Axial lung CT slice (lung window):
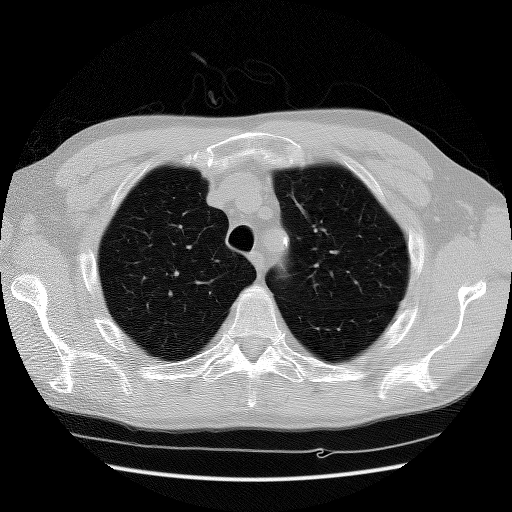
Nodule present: no